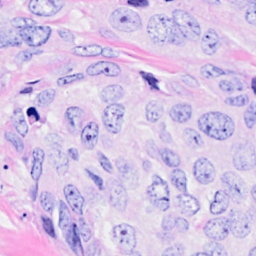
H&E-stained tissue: Breast